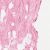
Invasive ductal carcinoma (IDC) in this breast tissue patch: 0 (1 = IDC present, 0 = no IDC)